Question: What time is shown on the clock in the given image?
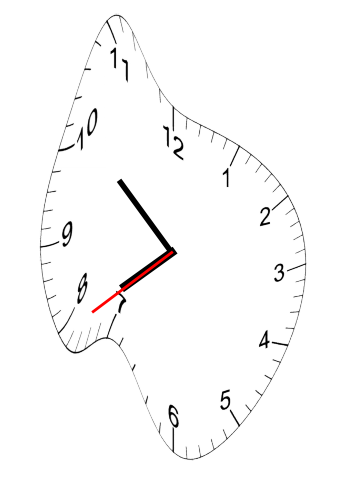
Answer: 07:51:39